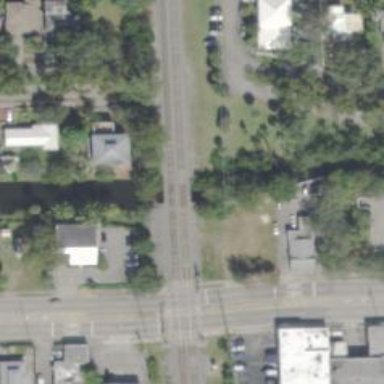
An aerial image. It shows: Bridge over railway line.